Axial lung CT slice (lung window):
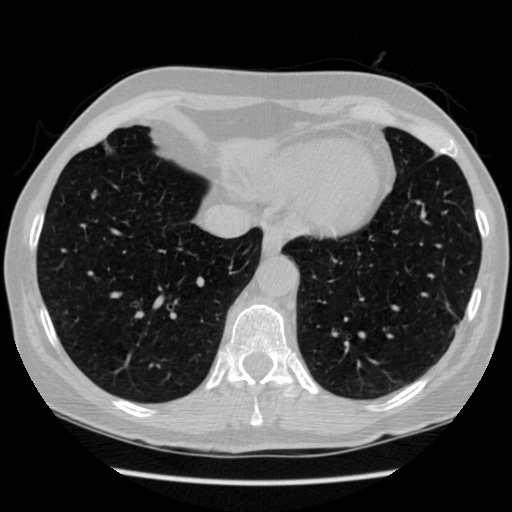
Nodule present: no